Question: this is my style:
'''
<Style x:Key="someStyle" TargetType="{x:Type Border}">
<Setter Property="Control.Background" Value="#BB252525"/>
</Style>
'''
That code works fine but I actually need to bind the background color to this resource:
'''
<Color x:Key="MenuBackground">#BB252525</Color>
'''
And when I do this:
'''
<Style x:Key="someStyle" TargetType="{x:Type Border}">
<Setter Property="Control.Background" Value="{DynamicResource MenuBackground}"/>
</Style>
'''
I get the following error:

How could I set the background property equal to the resource MenuBackground. What am I doing wrong?
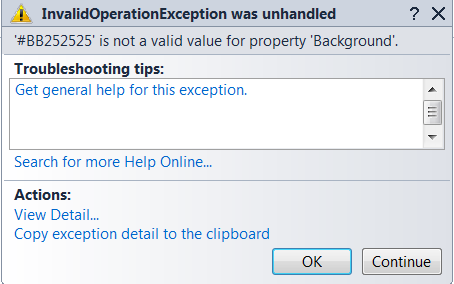
Answer: You need to bind to a 'Brush', not a 'Color' as 'Background' is a 'Brush' property.
'''
<Application.Resources>
<SolidColorBrush x:Key="MenuBackground" Color="#BB252525"/>
</Application.Resources>
'''
'Application.Resources' could be 'Control.Resources' or other .Resources respectively.